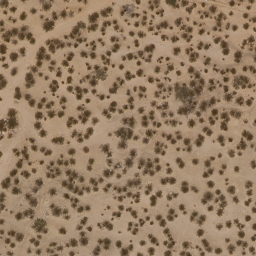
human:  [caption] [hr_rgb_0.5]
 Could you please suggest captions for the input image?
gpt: There are some grey plants scattered on the ground .

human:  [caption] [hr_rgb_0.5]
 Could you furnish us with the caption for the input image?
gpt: Lots of plants scattered on the ground. .

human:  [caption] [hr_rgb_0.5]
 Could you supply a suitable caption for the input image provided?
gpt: Lots of plants scattered in the loess ground. .

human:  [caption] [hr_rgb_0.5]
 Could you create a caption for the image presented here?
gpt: This is a chaparral .

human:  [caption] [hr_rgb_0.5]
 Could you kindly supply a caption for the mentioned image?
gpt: Some grey plants are scattered in the loess ground .